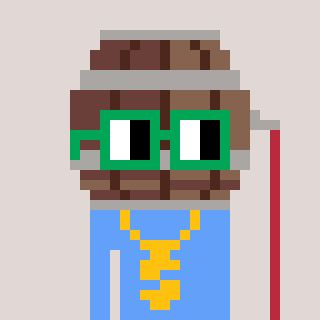
a pixel art character with square green glasses, a wine barrel-shaped head and a blue-colored body on a warm background